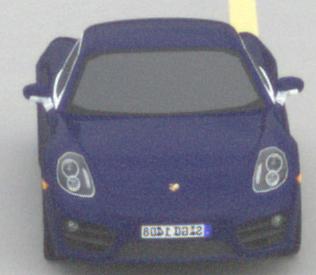
Make: Porsche
Model: Cayman
Detailed model: Cayman (981C)
Model produced from: 2013/03
Model produced until: 2014/04
Doors: 2
Color: blue
Road condition: dry road
Daytime: midday
Contrast: low contrast